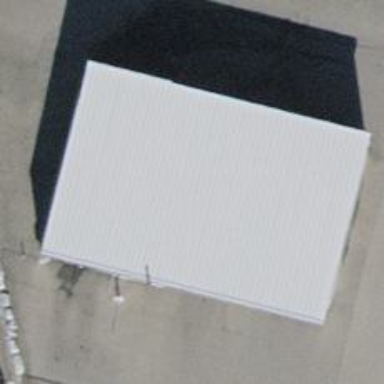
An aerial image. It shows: Car wash facility.